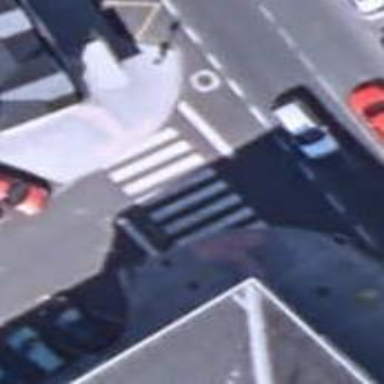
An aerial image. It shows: Uncontrolled road crossing.